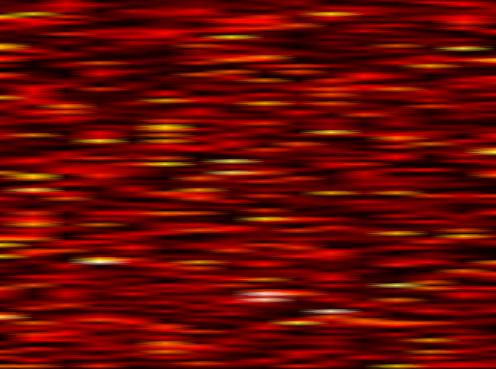
Label: UFMC